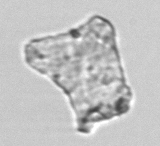
Label: detritus_transparent